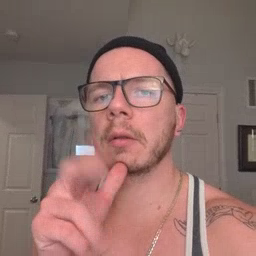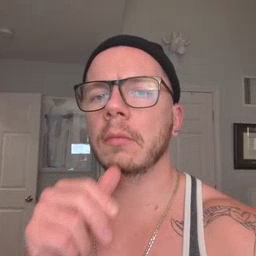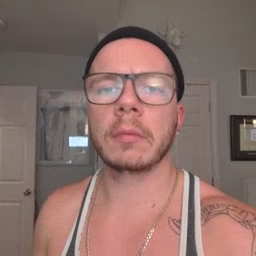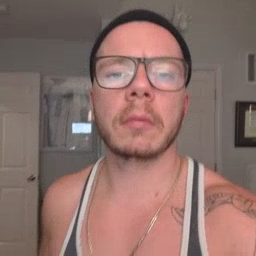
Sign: hen